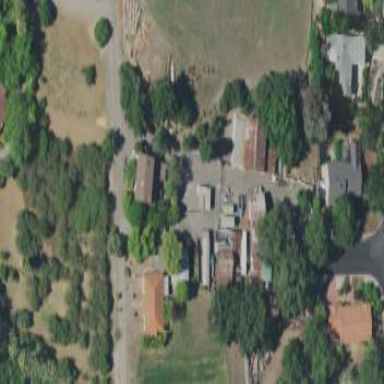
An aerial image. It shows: Farmyard area.